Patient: sex F, age 65
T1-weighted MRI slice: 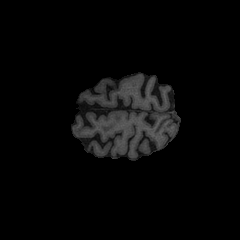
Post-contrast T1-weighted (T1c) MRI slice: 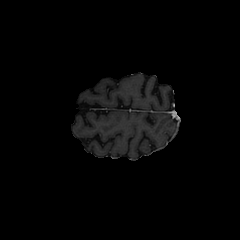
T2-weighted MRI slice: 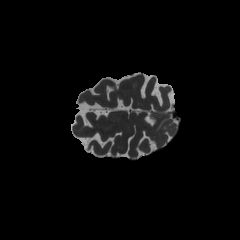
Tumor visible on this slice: no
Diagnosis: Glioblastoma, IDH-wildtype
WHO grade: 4